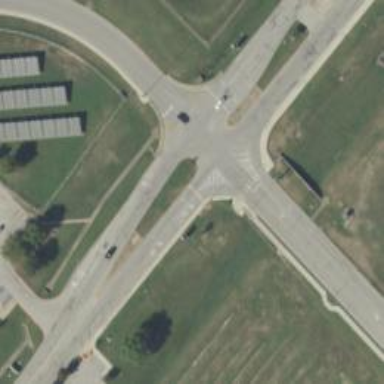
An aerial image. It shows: Marked crossing on the road.